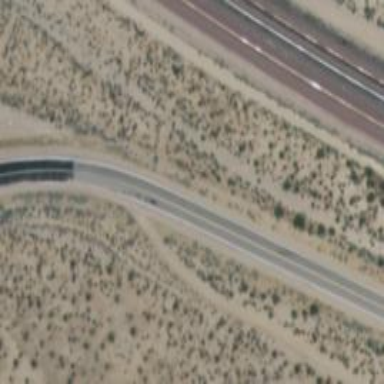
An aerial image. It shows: Abandoned road.